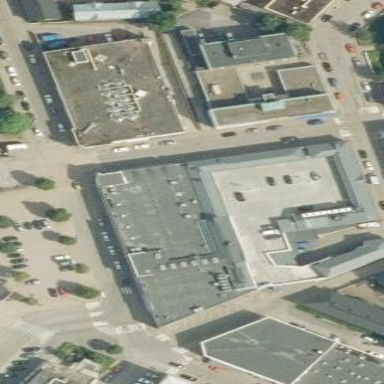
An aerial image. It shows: Rooftop parking area.